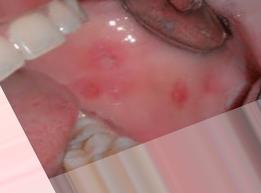
Condition: Mouth Ulcer